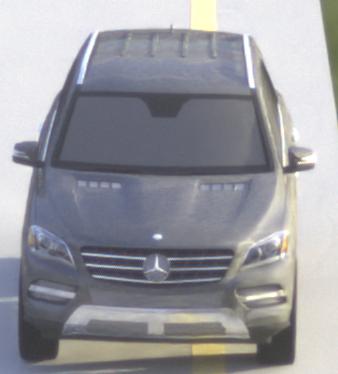
Make: Mercedes-Benz
Model: ML 350
Detailed model: M-Class (166)
Model produced from: 2011/11
Model produced until: 2014/10
Doors: 5
Color: gray
Road condition: dry road
Daytime: morning or afternoon
Contrast: medium contrast